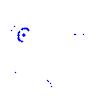
Particle: proton